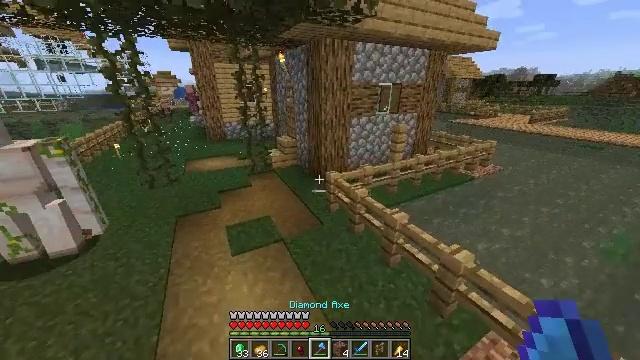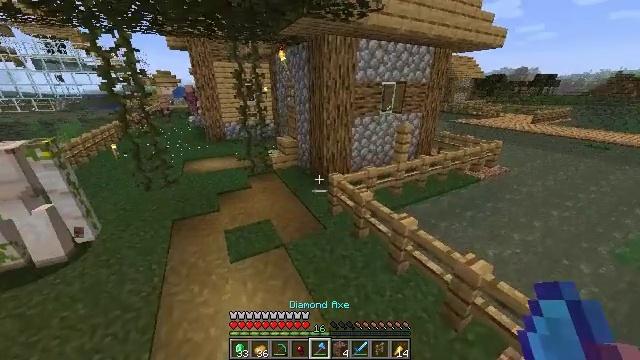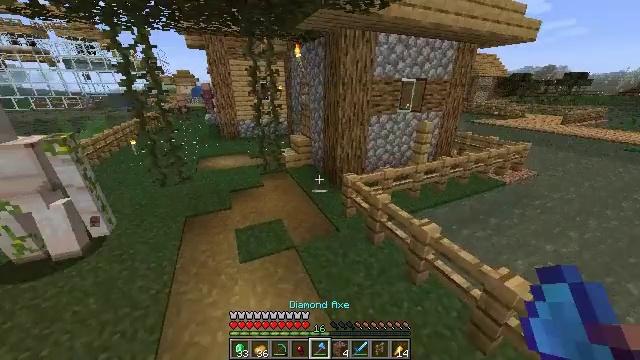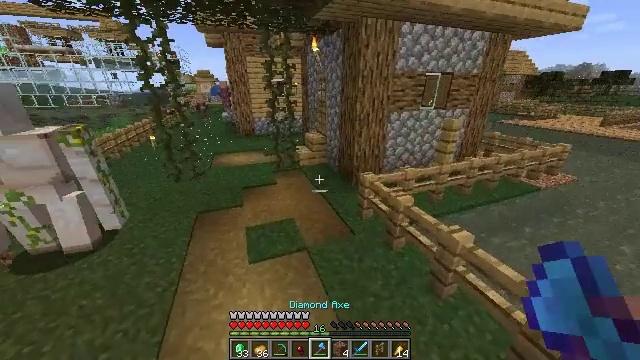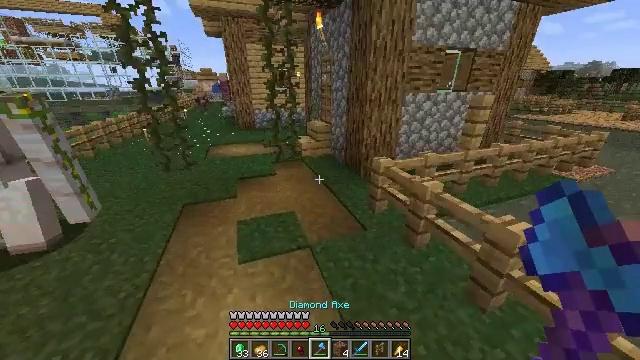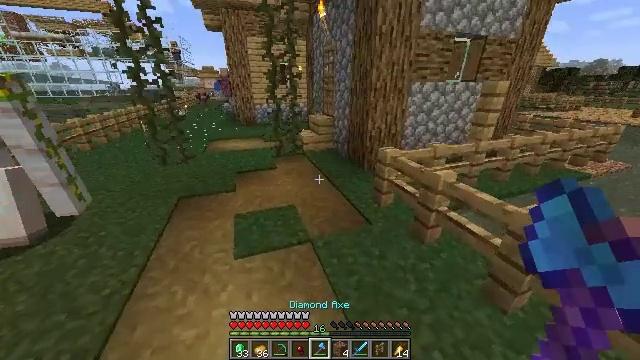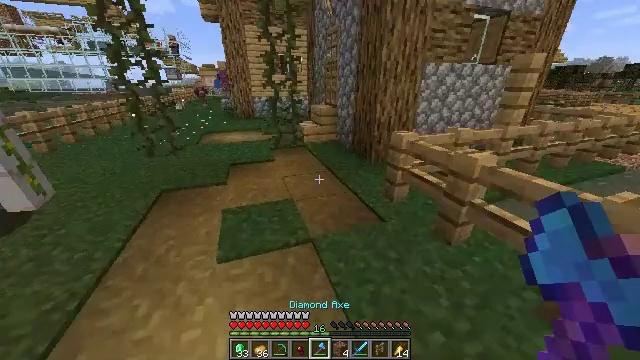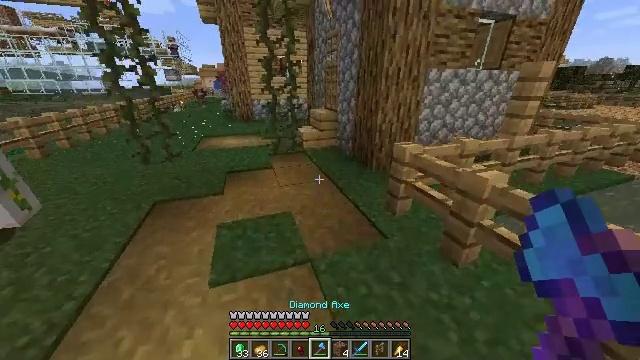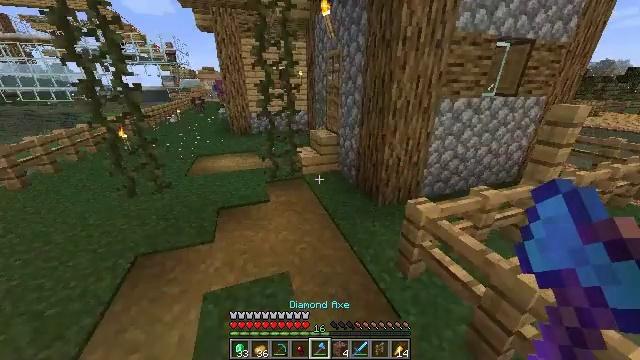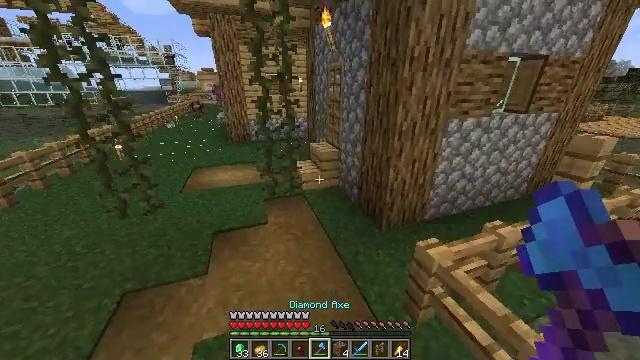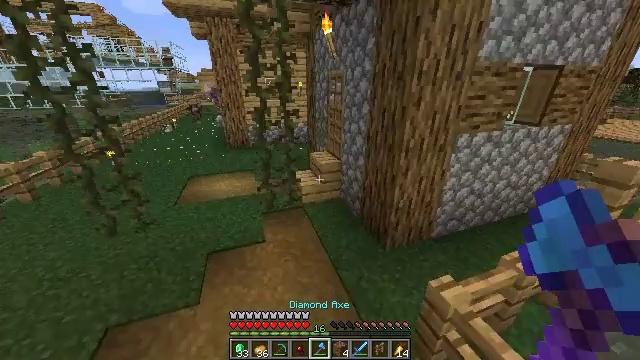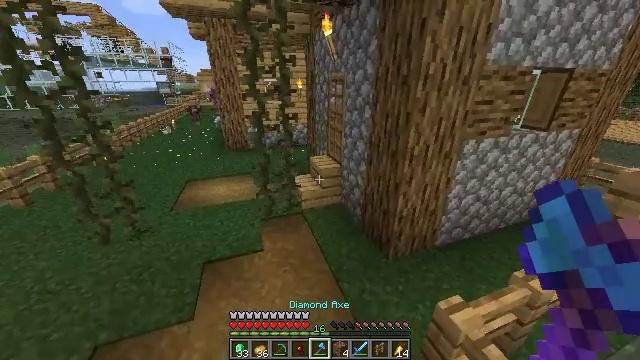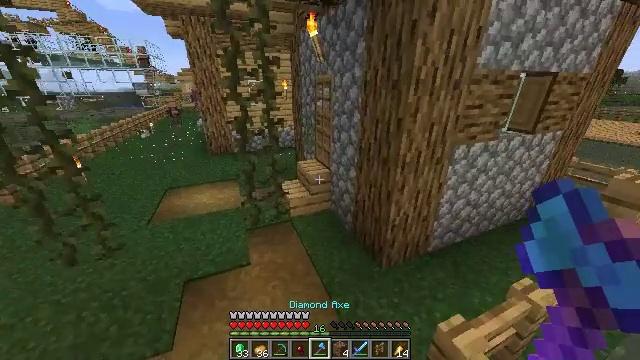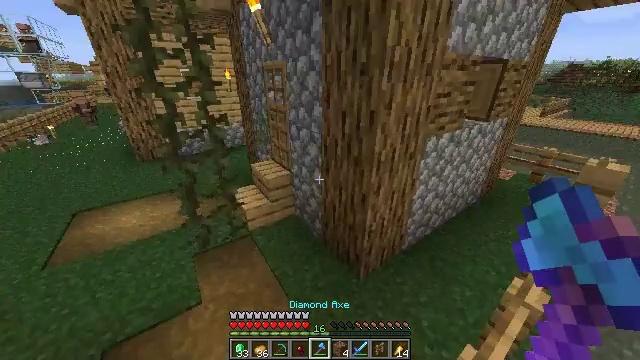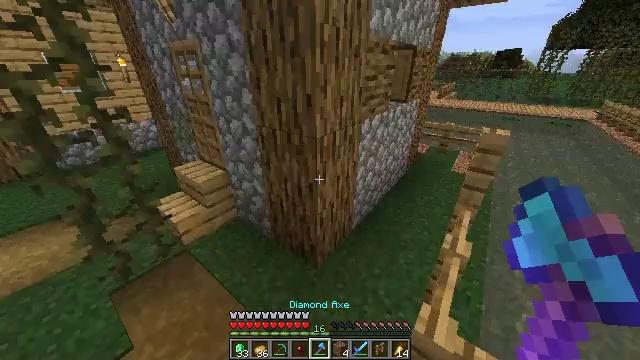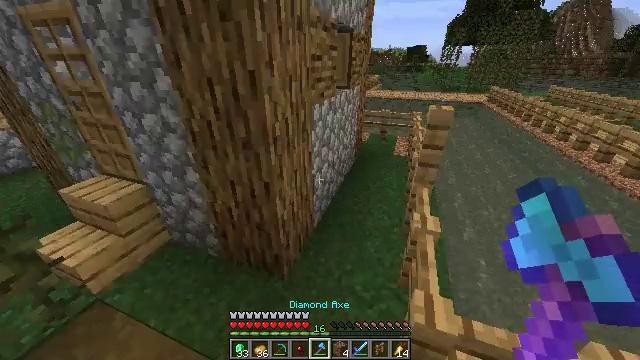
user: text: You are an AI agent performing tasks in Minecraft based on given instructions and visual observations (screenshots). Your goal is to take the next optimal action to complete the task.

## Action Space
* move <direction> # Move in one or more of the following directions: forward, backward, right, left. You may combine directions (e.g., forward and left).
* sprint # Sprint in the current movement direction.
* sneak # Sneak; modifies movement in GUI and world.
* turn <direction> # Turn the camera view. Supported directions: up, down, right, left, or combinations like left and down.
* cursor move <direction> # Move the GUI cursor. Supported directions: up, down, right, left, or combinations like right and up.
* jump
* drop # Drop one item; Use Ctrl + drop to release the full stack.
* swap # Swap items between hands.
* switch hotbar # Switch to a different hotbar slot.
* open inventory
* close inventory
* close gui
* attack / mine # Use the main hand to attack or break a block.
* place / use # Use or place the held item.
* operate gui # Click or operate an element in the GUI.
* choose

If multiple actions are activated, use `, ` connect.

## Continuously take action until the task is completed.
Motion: motion action
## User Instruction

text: Remove the oak fence from its place.
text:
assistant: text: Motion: move forward, jump
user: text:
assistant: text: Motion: move forward, turn left, jump
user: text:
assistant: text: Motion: move forward, turn left, jump
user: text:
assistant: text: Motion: move forward, sprint, jump
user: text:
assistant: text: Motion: move forward, sprint, jump
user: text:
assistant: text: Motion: move forward, sprint, jump
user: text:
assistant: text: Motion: move forward, sprint, jump
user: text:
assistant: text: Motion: move forward, jump
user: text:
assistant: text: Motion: move forward, jump
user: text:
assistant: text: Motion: move forward, jump
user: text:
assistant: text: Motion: move forward, jump
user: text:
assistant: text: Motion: move forward, turn right, jump
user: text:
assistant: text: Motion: move forward, turn right and down
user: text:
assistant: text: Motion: turn right and down
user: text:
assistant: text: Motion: turn right
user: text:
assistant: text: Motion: turn right and up
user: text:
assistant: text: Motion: turn right and up
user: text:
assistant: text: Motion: turn right and up
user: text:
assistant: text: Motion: turn right and up
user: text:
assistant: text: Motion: move forward, turn right and up
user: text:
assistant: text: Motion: move forward, turn right and up
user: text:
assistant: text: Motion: move forward, turn right and up
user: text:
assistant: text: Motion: move forward
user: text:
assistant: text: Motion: move forward, turn right and up
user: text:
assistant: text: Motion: turn right and up
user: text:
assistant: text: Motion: turn right and up
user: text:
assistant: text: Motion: turn right and up
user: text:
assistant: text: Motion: turn right and up
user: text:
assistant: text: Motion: turn right
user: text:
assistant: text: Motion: move forward